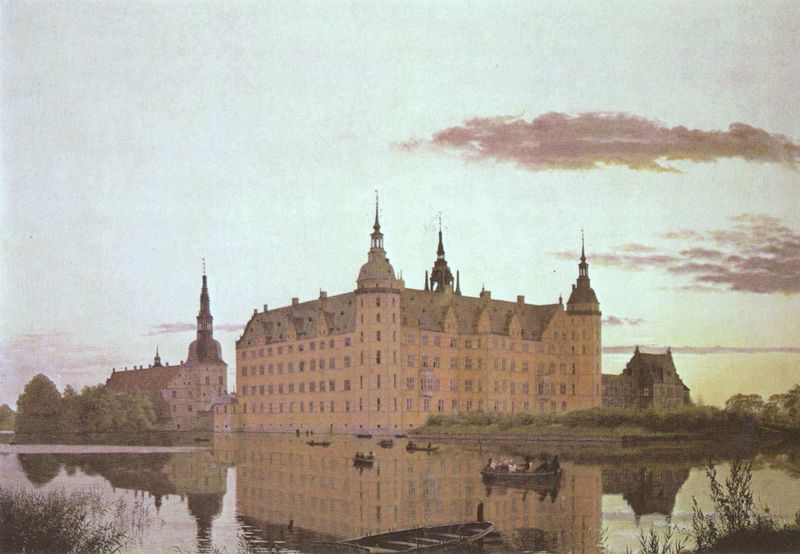
Titel: Schloß Frederiksborg im Abendlicht
Künstler: Christen Købke
Standort: København
Institution: Hirschsprungske Samling
Schlagwörter: baum, blau, flügel, gemälde, himmel, wasser, weiß, wolken, bäume, fluss, gelb, grün, kirchturm, landschaft, menschen, ocker, see, teich, ufer, abend, braun, fenster, frankreich, grau, hintergrund, laternen, pastell, schwarz, vordergrund, zeichnung, anlage, dach, gebäude, gras, haus, rot, schloss, wolke, beige, malerei, holland, niederlande, dämmerung, horizont, häuser, morgen, schilf, spiegelung, büsche, kirche, insel, spitzen, pflanzen, rosa, zart, boot, boote, kahn, kamine, turm, schiffe, wellen, ansicht, fassade, giebel, gelände, sonnenuntergang, romantik, ölgemälde, steg, detail, ruderboot, spiegeln, fotografie, erker, burg, kloster, türmchen, türme, palast, algen, idyll, gauben, koloriert, residenz, chiemsee, seerosen, graben, etagen, geschosse, plan, balu, wasserschloss, bote, stockwerke, ruderboote, rundtürme, nachen, genster, botte, spiegelt, überfahrt, glügel, olken, ruhiges wasser, vierflügelanlage, mescnhen, büshce, kahnfahrer, seeschloss, sonnenuntergrang, schloss fluss